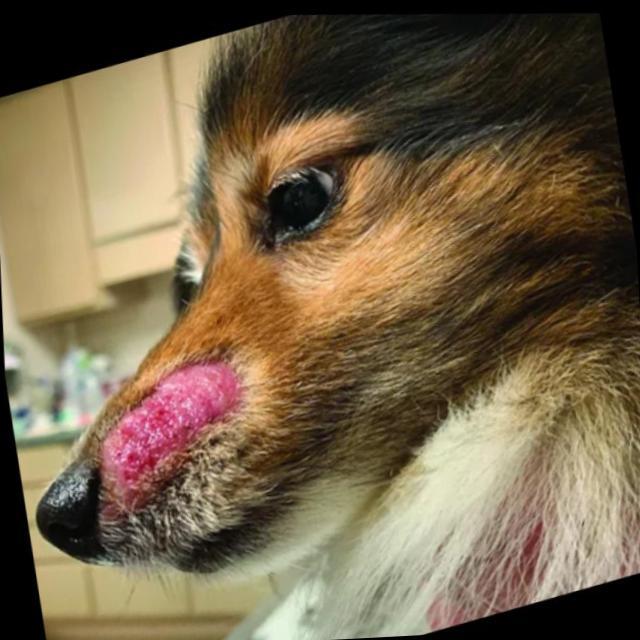
Canine ringworm (Dermatophytosis) — fungal infection caused by Microsporum or Trichophyton. Presents with circular alopecia, scaling, crusting, and broken hairs.